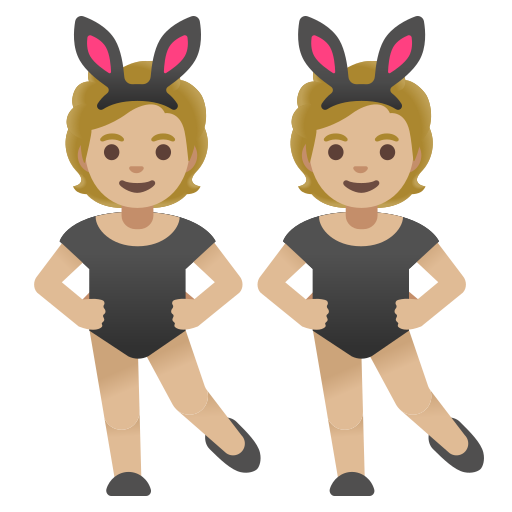
Emoji: 👯🏼